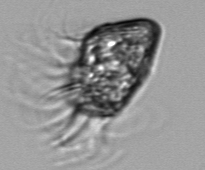
Label: Strombidium_morphotype1